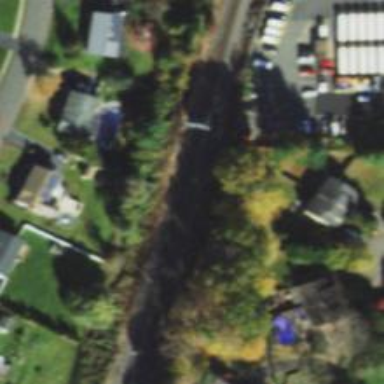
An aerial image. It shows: Railway spur junction.